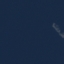
Land use / land cover: SeaLake